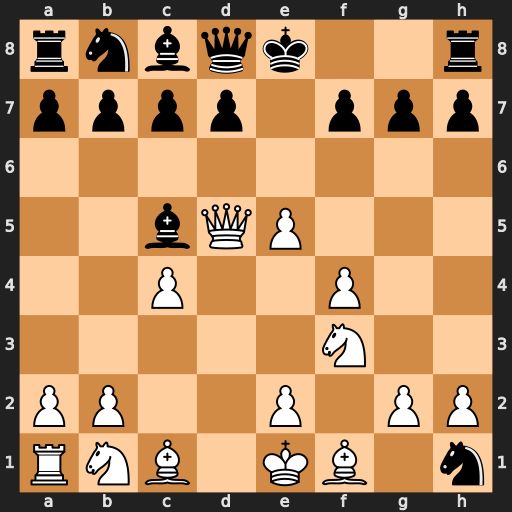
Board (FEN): rnbqk2r/pppp1ppp/8/2bQP3/2P2P2/5N2/PP2P1PP/RNB1KB1n
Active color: w
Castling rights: Qkq
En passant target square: -
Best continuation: Qxc5